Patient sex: M
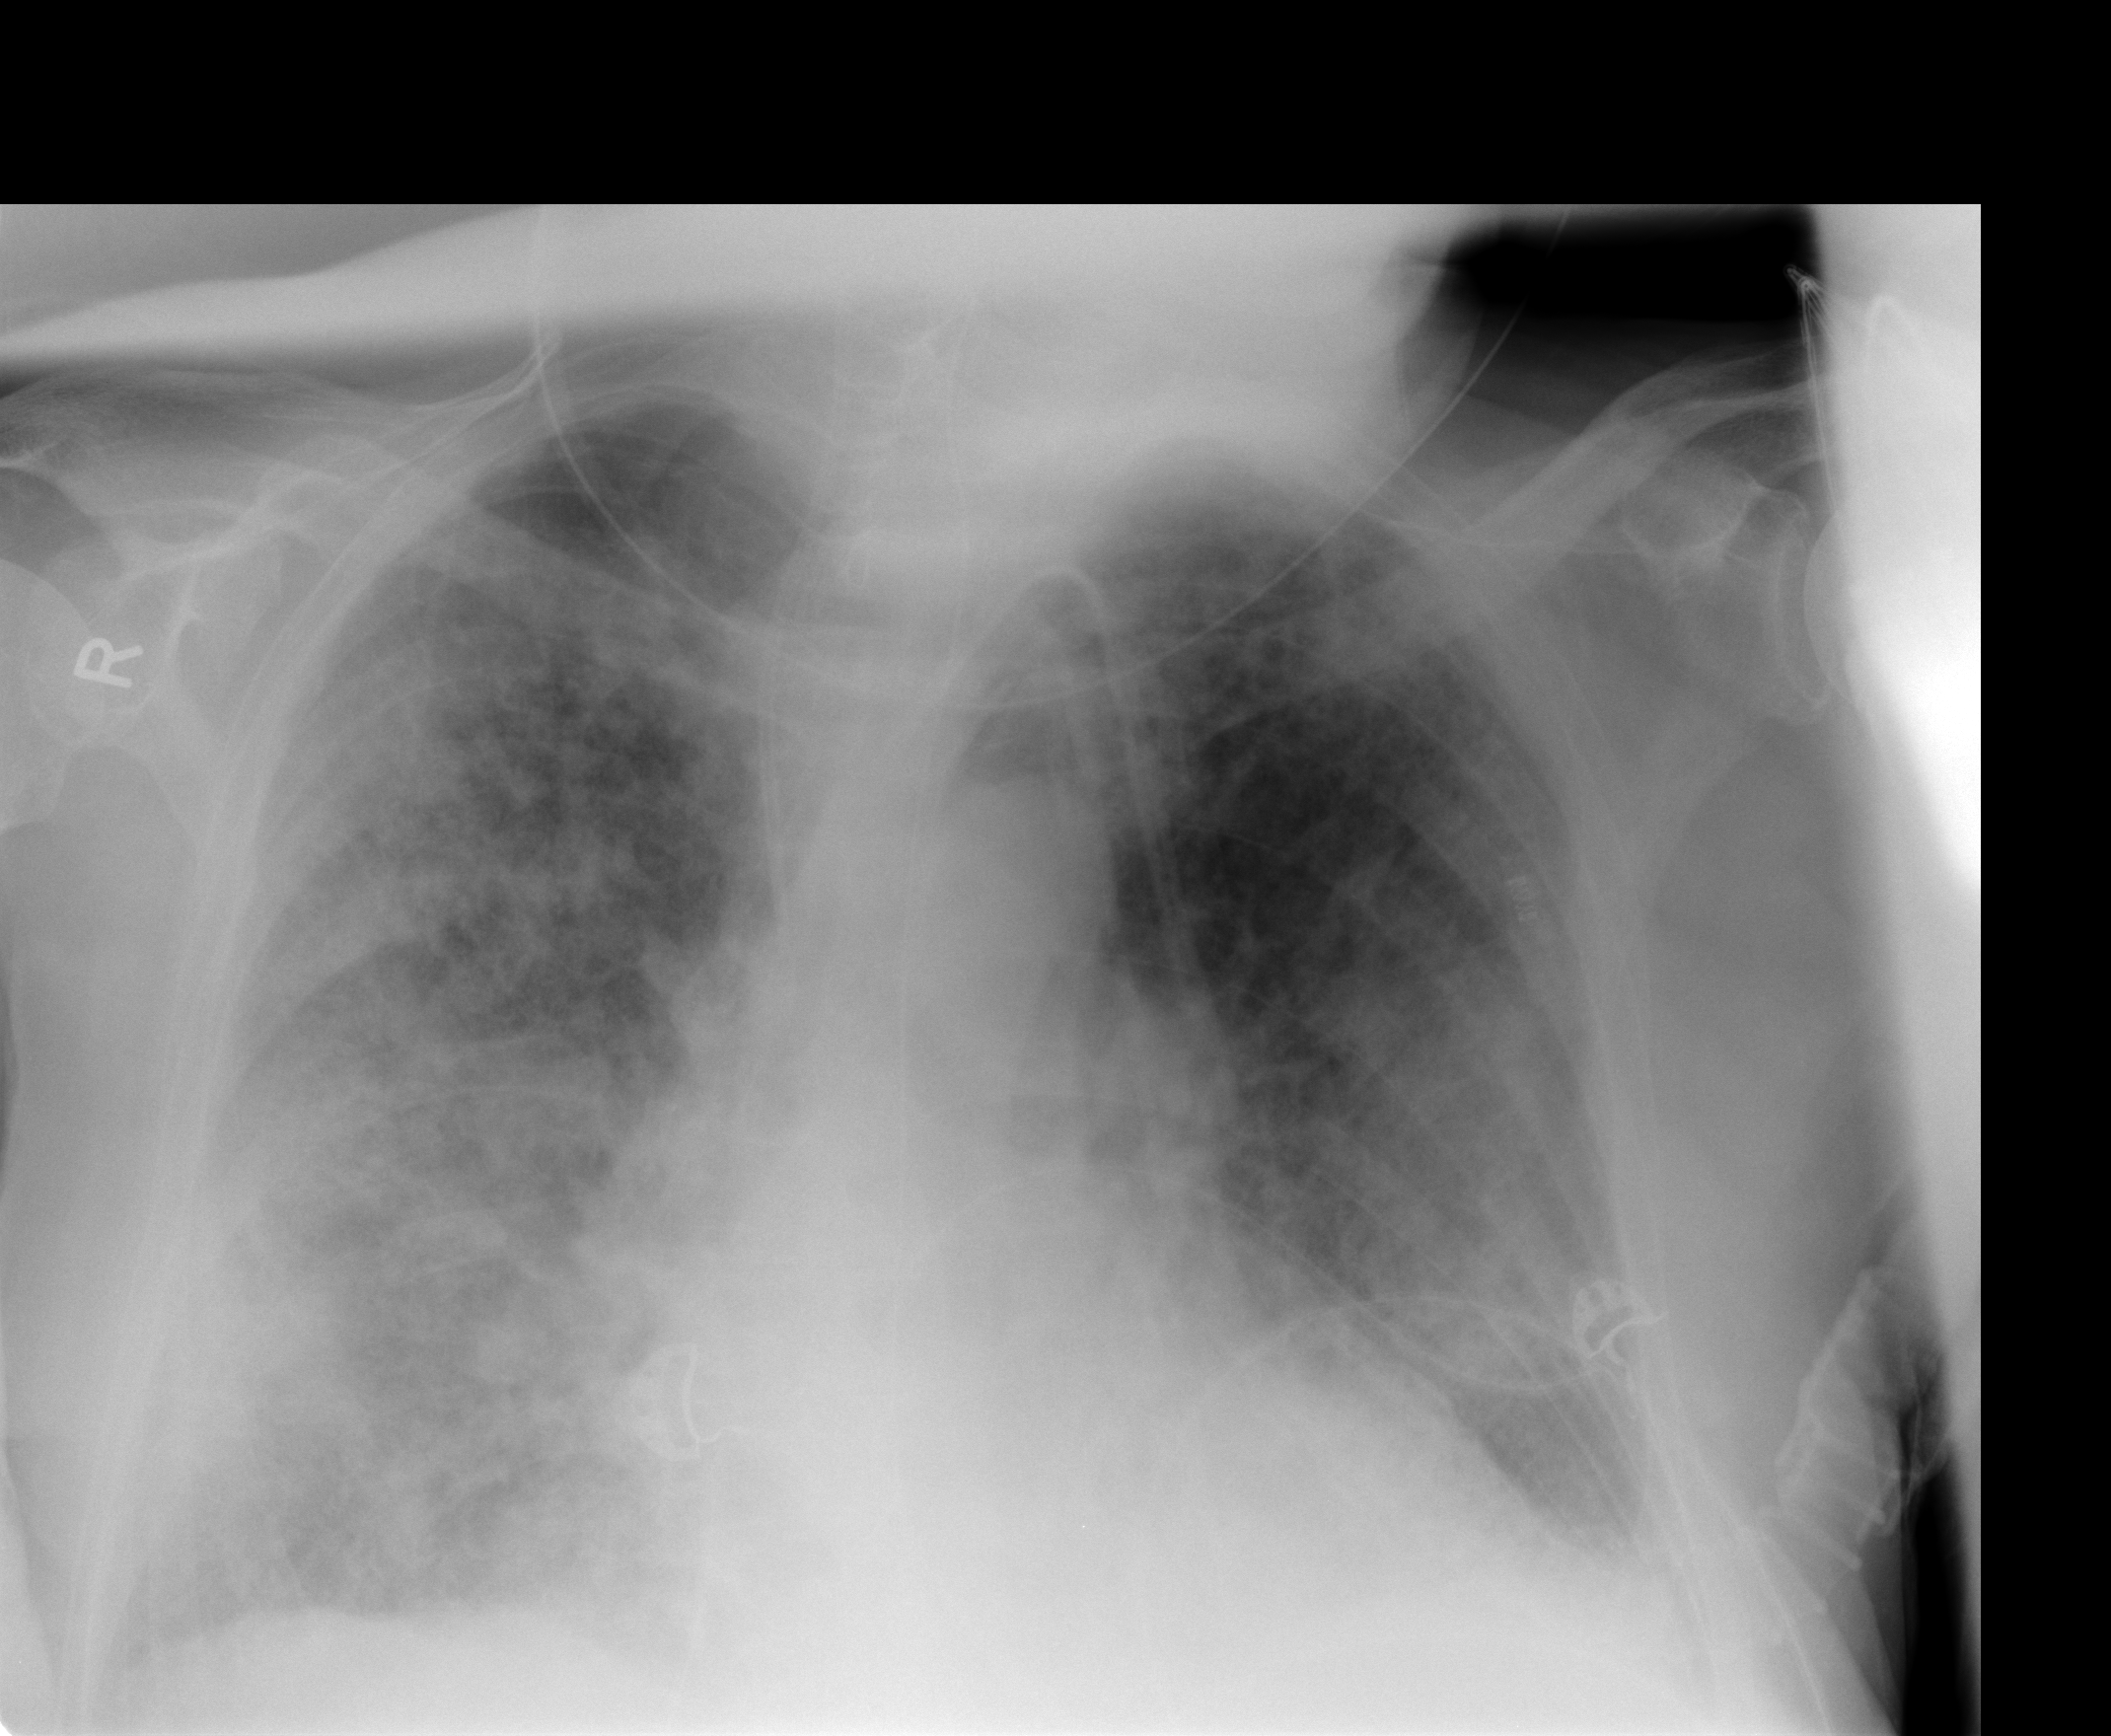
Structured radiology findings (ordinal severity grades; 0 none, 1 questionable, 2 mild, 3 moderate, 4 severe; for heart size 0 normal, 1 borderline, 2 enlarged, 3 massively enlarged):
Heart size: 0
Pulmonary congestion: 1
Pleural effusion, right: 2
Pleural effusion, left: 2
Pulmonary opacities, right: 3
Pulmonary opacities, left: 3
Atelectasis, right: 3
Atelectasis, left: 3